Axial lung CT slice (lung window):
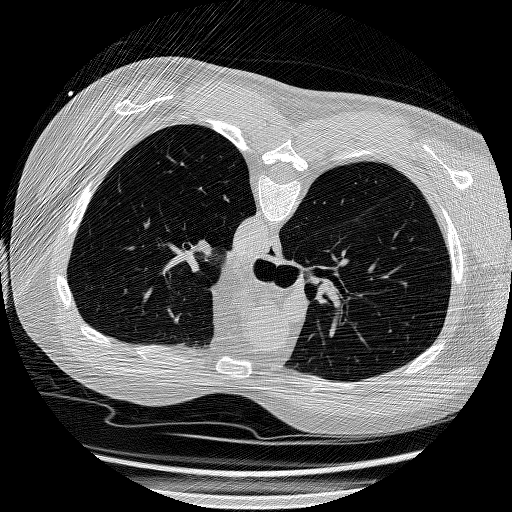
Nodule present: no